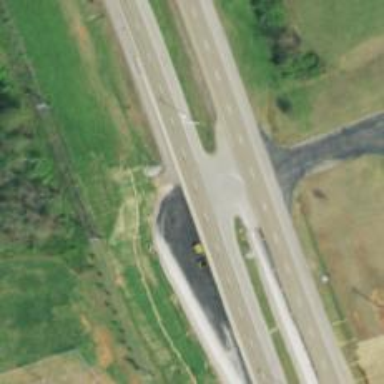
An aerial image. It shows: Trunk link highway.